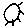
Label: sun